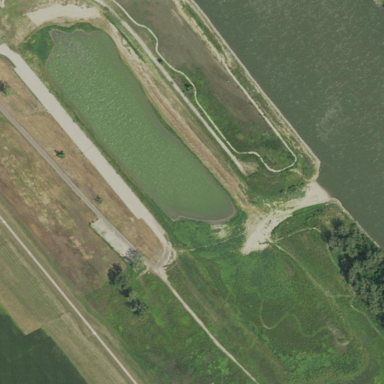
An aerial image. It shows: Reservoir of water.